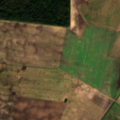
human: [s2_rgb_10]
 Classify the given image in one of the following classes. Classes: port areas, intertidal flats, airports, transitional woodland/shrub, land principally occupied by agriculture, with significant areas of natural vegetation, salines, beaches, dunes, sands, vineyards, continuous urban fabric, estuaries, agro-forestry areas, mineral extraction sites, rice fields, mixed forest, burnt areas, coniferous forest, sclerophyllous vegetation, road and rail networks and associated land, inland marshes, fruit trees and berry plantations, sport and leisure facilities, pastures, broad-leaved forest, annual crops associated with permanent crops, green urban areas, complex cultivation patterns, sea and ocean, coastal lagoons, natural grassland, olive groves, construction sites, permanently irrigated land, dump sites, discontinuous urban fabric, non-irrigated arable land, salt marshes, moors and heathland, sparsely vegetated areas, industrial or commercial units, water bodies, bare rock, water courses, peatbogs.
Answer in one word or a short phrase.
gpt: non-irrigated arable land, broad-leaved forest